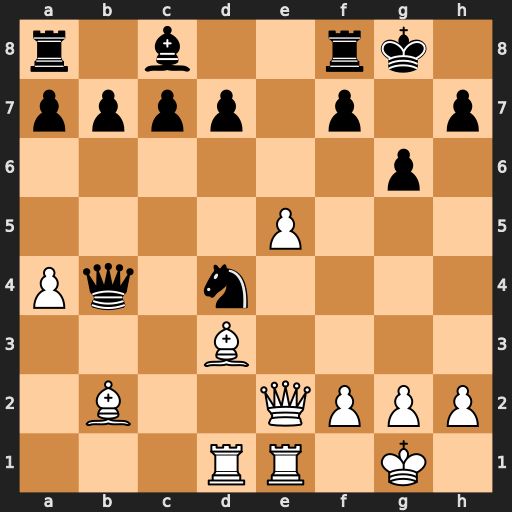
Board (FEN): r1b2rk1/pppp1p1p/6p1/4P3/Pq1n4/3B4/1B2QPPP/3RR1K1
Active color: w
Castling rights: -
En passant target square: -
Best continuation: Bxd4 Qxd4 Bxg6